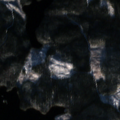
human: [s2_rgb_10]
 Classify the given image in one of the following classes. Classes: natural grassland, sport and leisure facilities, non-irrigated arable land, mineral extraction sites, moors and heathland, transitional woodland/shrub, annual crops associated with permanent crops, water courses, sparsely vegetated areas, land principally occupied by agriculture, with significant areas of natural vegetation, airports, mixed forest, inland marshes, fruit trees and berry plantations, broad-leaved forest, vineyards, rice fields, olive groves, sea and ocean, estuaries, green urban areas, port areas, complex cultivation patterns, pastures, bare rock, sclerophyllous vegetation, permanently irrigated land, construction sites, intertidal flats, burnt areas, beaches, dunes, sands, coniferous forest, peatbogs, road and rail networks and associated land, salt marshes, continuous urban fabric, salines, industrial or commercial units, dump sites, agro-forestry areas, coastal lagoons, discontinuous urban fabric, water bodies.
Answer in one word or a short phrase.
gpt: coniferous forest, transitional woodland/shrub, water bodies